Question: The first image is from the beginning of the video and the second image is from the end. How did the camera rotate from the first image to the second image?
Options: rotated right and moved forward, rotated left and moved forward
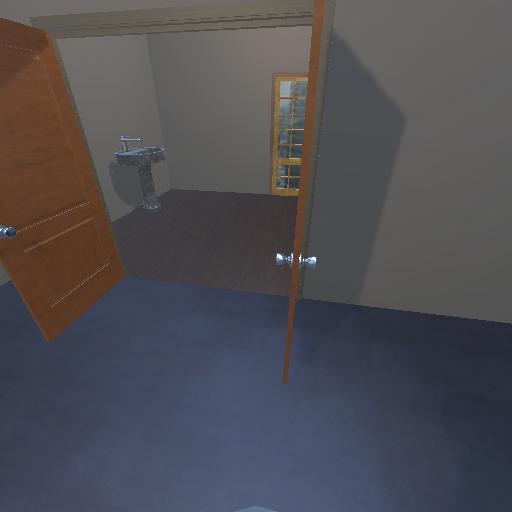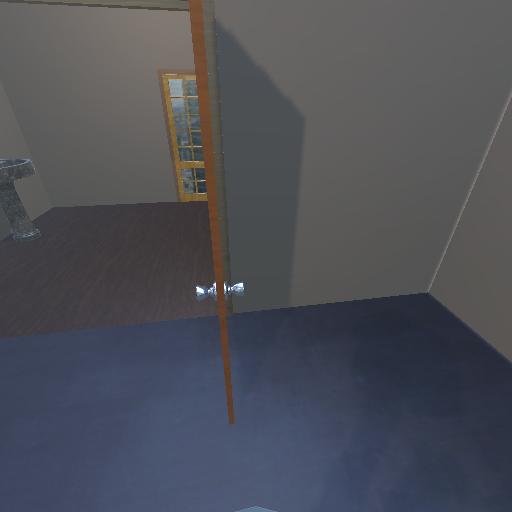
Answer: rotated right and moved forward